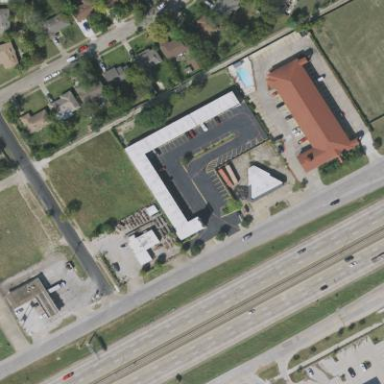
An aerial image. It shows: Motel building.